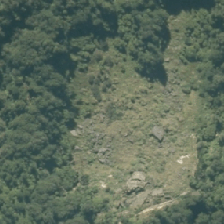
Land cover: low_producing_grassland